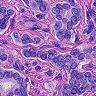
Metastatic tissue present: yes